【题型】填空题　【知识点】立体几何　【难度】medium
在棱长为6的正方体$ABCD-A_{1}B_{1}C_{1}D_{1}$中，点$E,F$分别为$AB,BC$的中点，$EF\cap BD=R$，点$G$在棱$CC_{1}$上，若$CG=2$，则平面$EFG$截正方体$ABCD-A_{1}B_{1}C_{1}D_{1}$，所得截面多边形的周长\underline{ }\underline{ }\underline{ }\underline{ }\underline{ }\underline{ }．
【解答】
【答案】$3\sqrt{2}+6\sqrt{13}$

【分析】连接$AC,A_{1}C_{1},BD,B_{1}D_{1}$，设$AC\cap BD=O$，找出平面$EFG$与平面$ACC_{1}A_{1}$的交线$GH$，通过证明$EF\parallel GH$可知$G$、$H$为平面$EFG$截正方体所得的点，设$GH\cap$平面$BDD_{1}B_{1}=S$，通过证明$\dfrac{OR}{RD}=\dfrac{OS}{D_{1}D}=\dfrac{1}{3}$可知$D_{1}$也为平面$EFG$截正方体所得的点，最终得到截面$EFGD_{1}H$，通过简单的几何关系即可求解截面周长．

【详解】

如图，连接$AC,A_{1}C_{1},BD,B_{1}D_{1}$，设$AC\cap BD=O$，

因为$E$、$F$分别为$AB$、$BC$的中点，所以$EF\parallel AC$，所以$EF\parallel$平面$ACC_{1}A_{1}$，

因为平面$EFG\cap$平面$ACC_{1}A_{1}=GH$，连接$GH$，所以$EF\parallel GH$，

设$GH\cap$平面$BDD_{1}B_{1}=S$，连接$SO$，则$CG$、$OS$、$AH$三者平行且相等，

在平面$BDD_{1}B_{1}$中，$OR=\dfrac{1}{2}OB=\dfrac{3\sqrt{2}}{2}$，$RD=\dfrac{3}{2}OB=\dfrac{9\sqrt{2}}{2}$，$OS=2$，$DD_{1}=6$，

所以$\dfrac{OR}{RD}=\dfrac{OS}{D_{1}D}=\dfrac{1}{3}$，从而$D_{1},S,R$三点共线，即$D_{1}$也在平面$EFG$内，连接$D_{1}H,D_{1}G$，则截面多边形为$EFGD_{1}H$，

易计算得$EF=\sqrt{BE^{2}+BF^{2}}=\sqrt{3^{2}+3^{2}}=3\sqrt{2}$，$FG=\sqrt{FC^{2}+CG^{2}}=\sqrt{3^{2}+2^{2}}=\sqrt{13}$，

$GD_{1}=\sqrt{C_{1}G^{2}+D_{1}C_{1}^{2}}=\sqrt{4^{2}+6^{2}}=2\sqrt{13}$，又根据对称性，截面多边形的周长为

$EF+2FG+2GD_{1}=3\sqrt{2}+2\sqrt{13}+2\cdot 2\sqrt{13}=3\sqrt{2}+6\sqrt{13}$．

故答案为：$3\sqrt{2}+6\sqrt{13}$．
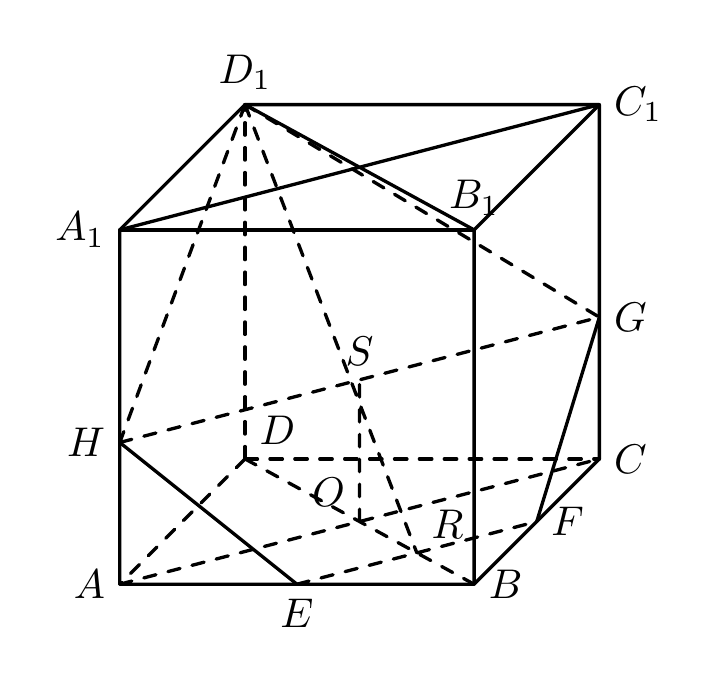